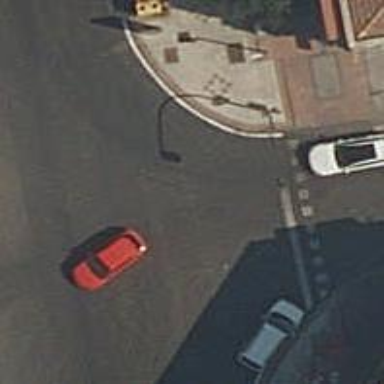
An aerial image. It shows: Road with traffic signals.